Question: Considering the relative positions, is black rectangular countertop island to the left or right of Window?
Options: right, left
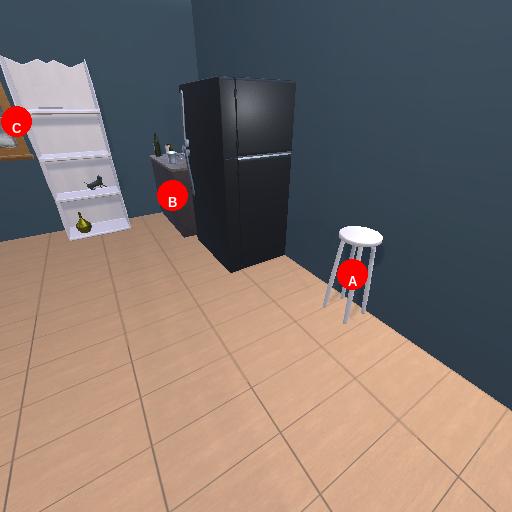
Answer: right